Interaction volume radius: 10 \u00c5
Interaction volume height: 20 \u00c5
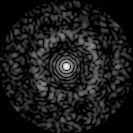
Disorder parameter: 0.7515